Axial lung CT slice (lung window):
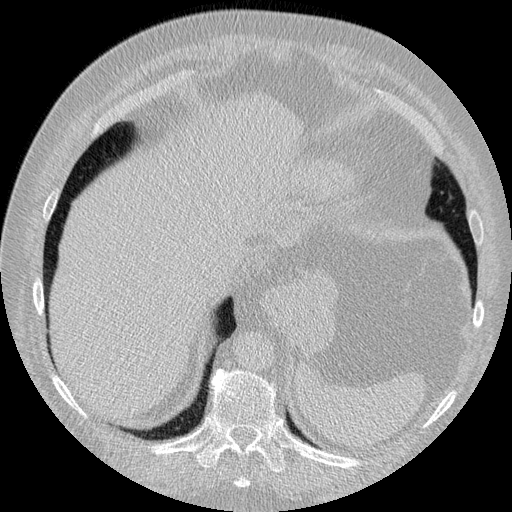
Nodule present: no